Field crop: maize
Growth stage: 1
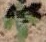
Species: chenopodium